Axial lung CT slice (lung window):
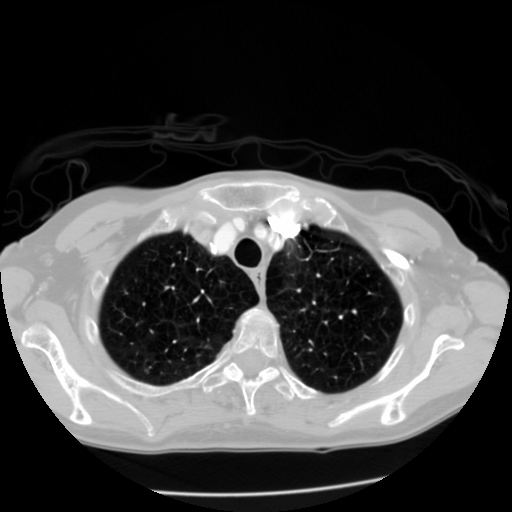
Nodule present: no